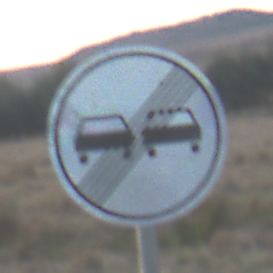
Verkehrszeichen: EndeUeberholverbot
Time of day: SunriseSunset
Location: Outdoor (Nature)
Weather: Clear
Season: Winter
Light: Natural